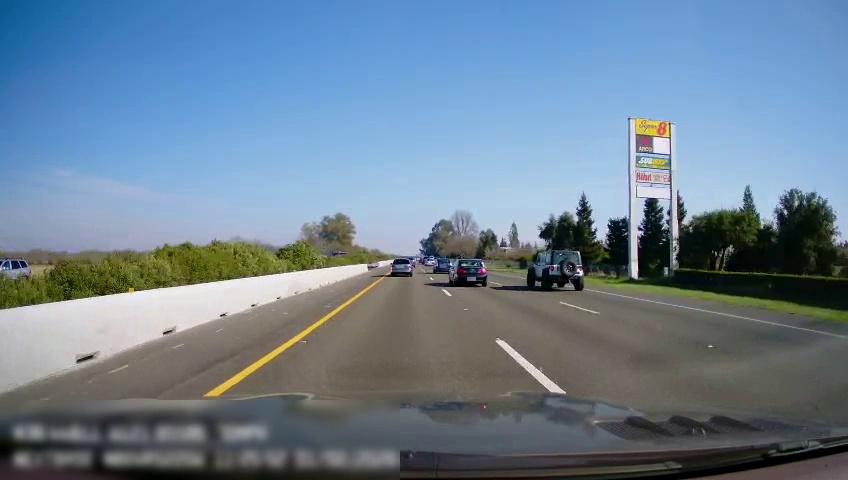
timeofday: Day
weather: Sunny
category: Drivable Space
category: Vehicles | SUV
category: Vehicles | Bus
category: Vehicles | SUV
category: Vehicles | SUV
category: Vehicles | SUV
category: Vehicles | SUV
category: Vehicles | Car
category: Lanes | Current Lane
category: Lanes | Current Lane
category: Lanes | Alternate Lane
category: Lanes | Alternate Lane